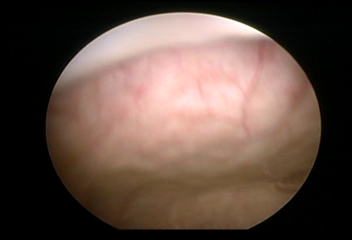
Modality: WLC
Class: Normal mucosa
Bladder cancer association: No